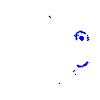
Particle: electron